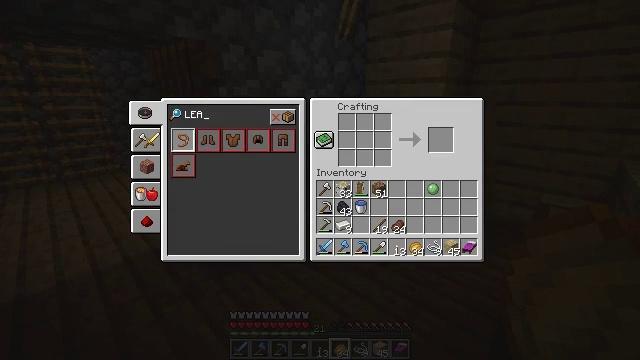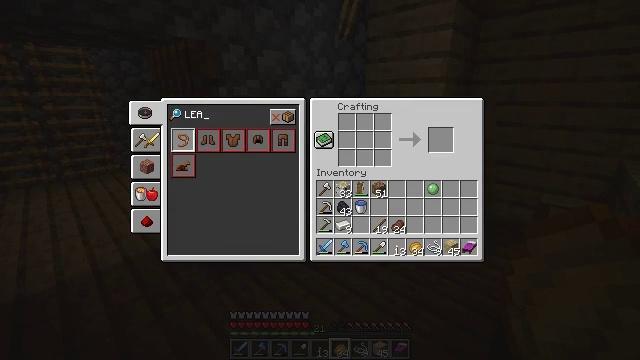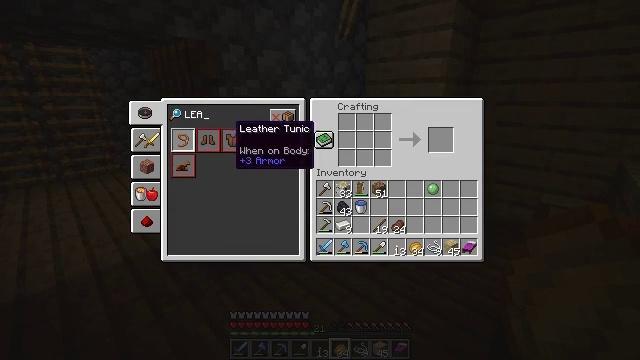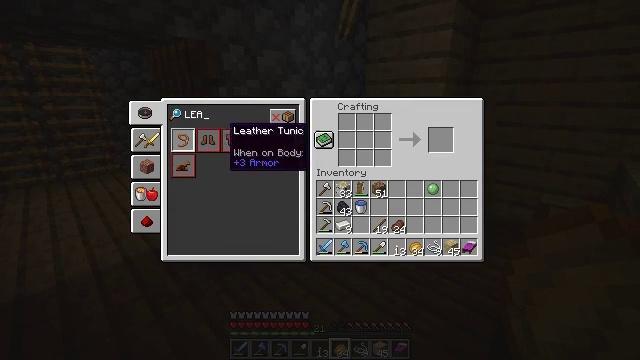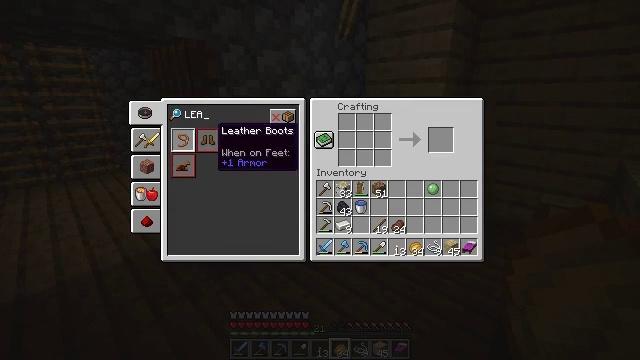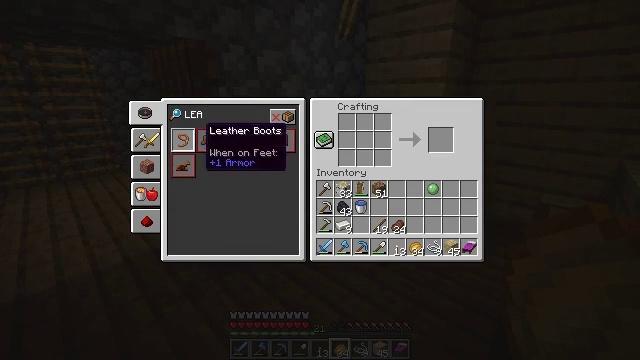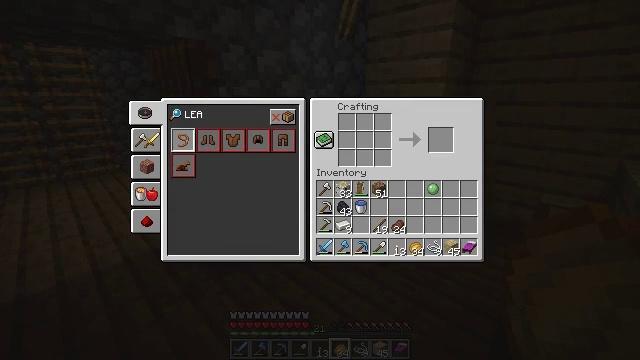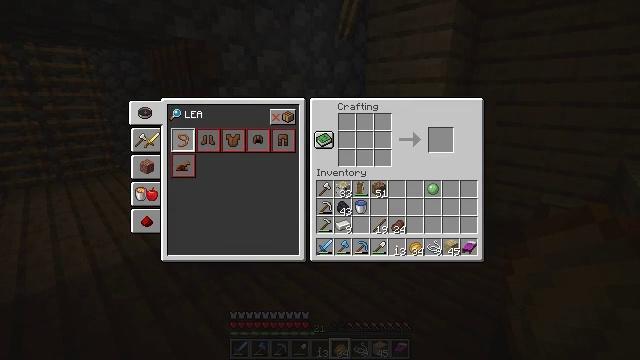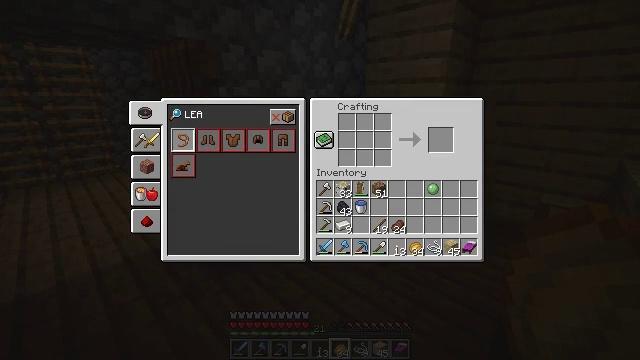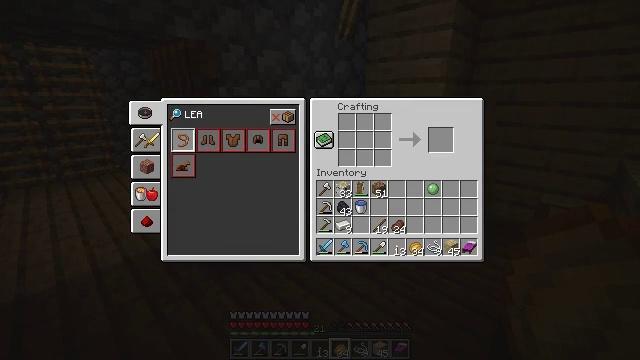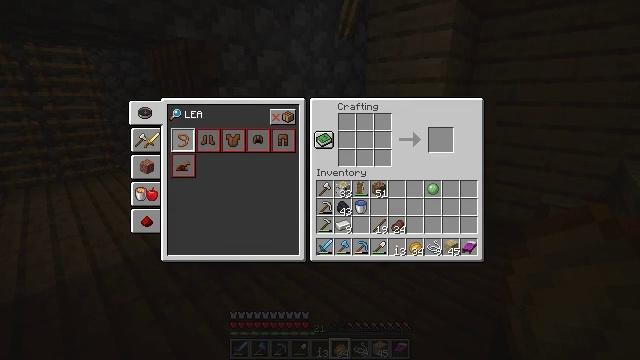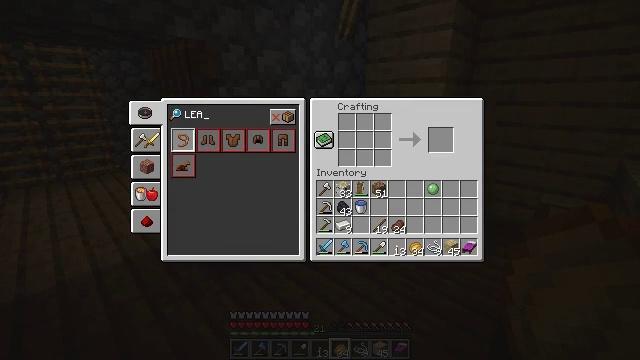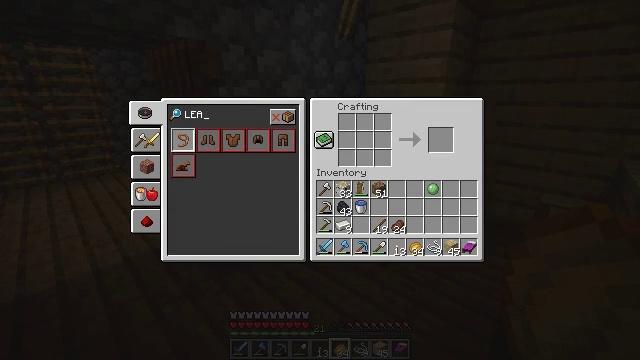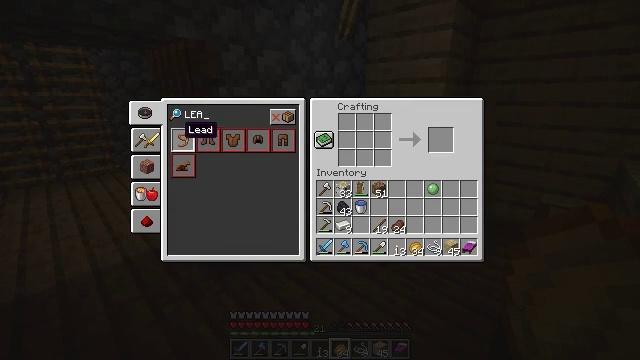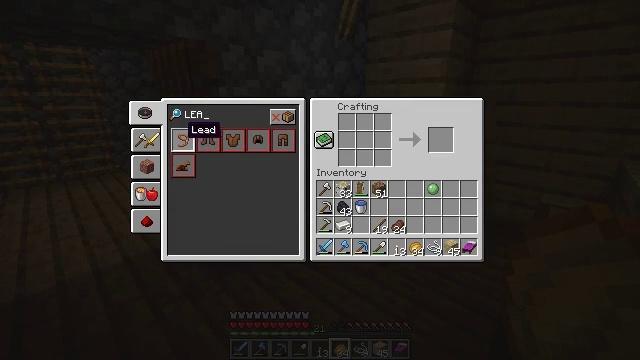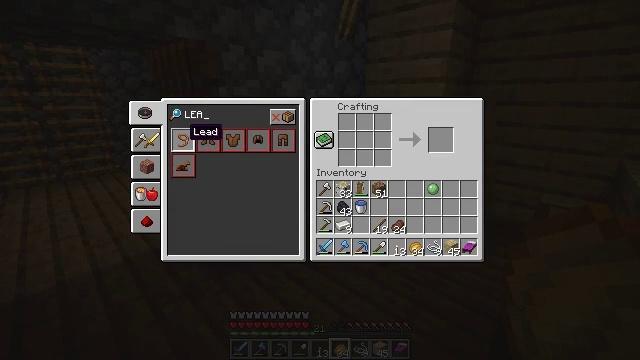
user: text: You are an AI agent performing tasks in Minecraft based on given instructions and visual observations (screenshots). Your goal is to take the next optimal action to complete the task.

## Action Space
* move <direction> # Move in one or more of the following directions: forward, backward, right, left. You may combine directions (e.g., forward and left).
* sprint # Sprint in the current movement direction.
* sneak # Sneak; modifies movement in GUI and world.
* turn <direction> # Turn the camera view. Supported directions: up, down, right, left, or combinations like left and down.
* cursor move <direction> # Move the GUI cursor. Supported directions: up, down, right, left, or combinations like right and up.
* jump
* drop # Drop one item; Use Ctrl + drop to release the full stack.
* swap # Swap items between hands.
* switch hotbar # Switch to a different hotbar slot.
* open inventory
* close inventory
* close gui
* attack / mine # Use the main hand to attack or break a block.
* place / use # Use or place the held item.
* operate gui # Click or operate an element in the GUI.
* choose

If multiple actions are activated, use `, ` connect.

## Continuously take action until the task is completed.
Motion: motion action
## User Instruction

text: Make a lead by crafting with slimeball and string.
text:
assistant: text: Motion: cursor move left and down
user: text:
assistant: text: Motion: cursor move left and down
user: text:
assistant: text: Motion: no_op
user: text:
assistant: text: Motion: cursor move left
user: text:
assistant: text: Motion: cursor move left
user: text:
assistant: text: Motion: cursor move left
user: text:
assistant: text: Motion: cursor move left
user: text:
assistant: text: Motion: no_op
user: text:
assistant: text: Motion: no_op
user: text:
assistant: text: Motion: cursor move right
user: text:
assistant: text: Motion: cursor move right
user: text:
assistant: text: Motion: cursor move right
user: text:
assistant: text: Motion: cursor move right
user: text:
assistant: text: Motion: no_op
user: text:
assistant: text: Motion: no_op
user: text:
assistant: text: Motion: no_op
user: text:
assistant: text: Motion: operate gui
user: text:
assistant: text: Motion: operate gui
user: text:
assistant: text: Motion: no_op
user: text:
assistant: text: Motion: no_op
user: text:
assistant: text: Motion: no_op
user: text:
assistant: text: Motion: cursor move right
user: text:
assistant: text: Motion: cursor move right
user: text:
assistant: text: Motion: cursor move right
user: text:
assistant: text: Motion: no_op
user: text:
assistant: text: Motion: no_op
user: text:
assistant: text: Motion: no_op
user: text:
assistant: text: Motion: no_op
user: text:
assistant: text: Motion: cursor move right
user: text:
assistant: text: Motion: cursor move right